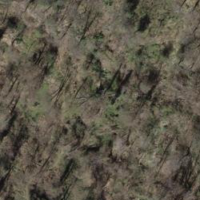
EUNIS habitat code: 53
Species observed at this site:
Corylus avellana